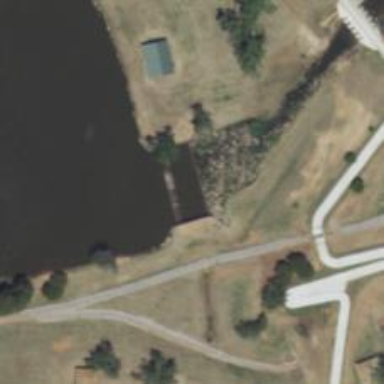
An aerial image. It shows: Dam along waterway.